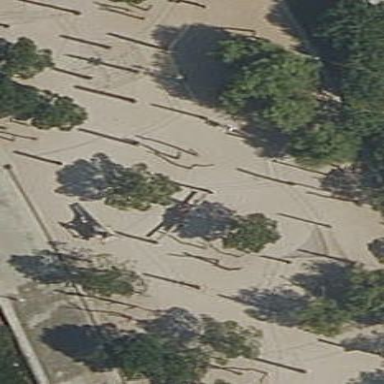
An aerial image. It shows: Playground area for leisure activities on the land.